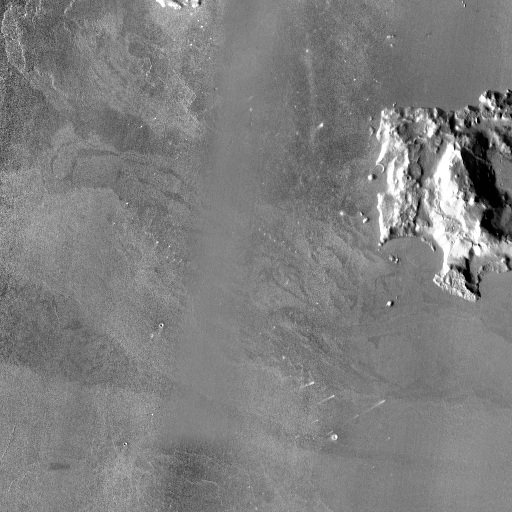
Crater classes present: Background, Other, Buried